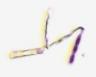
Label: Thalassionema